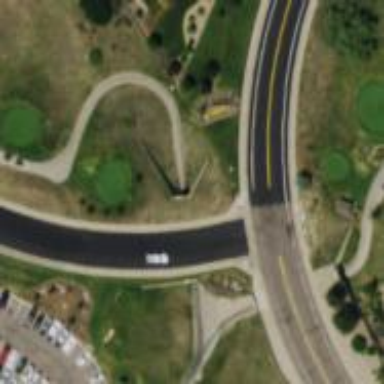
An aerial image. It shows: Path for golf carts.